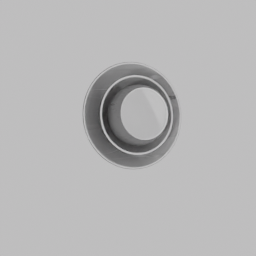
Label: decoration